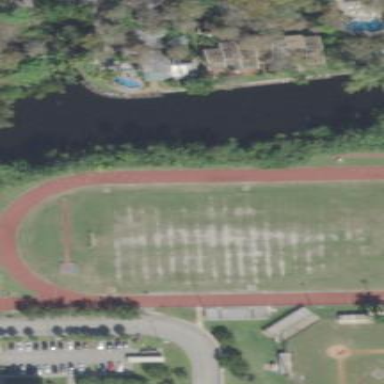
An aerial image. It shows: Track located within leisure land area.